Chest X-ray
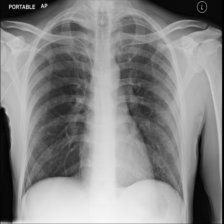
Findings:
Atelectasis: negative
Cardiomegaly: negative
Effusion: negative
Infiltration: negative
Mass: negative
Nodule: negative
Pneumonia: negative
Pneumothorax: negative
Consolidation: negative
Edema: negative
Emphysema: negative
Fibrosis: negative
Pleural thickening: negative
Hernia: negative